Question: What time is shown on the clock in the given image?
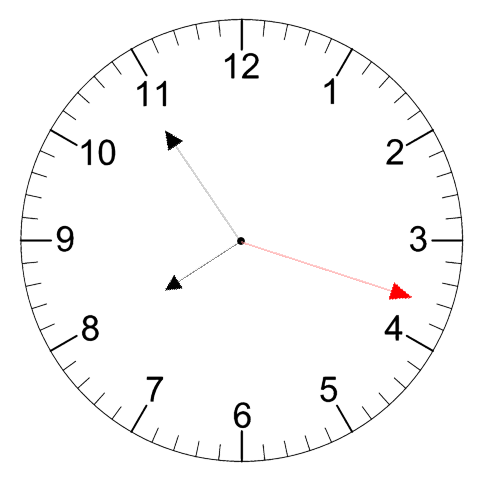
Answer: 07:54:18